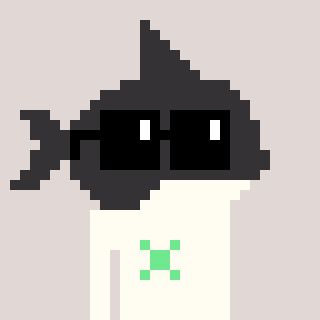
a pixel art character with square black sunglasses, a orca-shaped head and a grayscale-colored body on a warm background